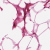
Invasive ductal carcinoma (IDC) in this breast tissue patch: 0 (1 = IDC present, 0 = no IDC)